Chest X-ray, PA view. Patient: 42 years old, sex F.
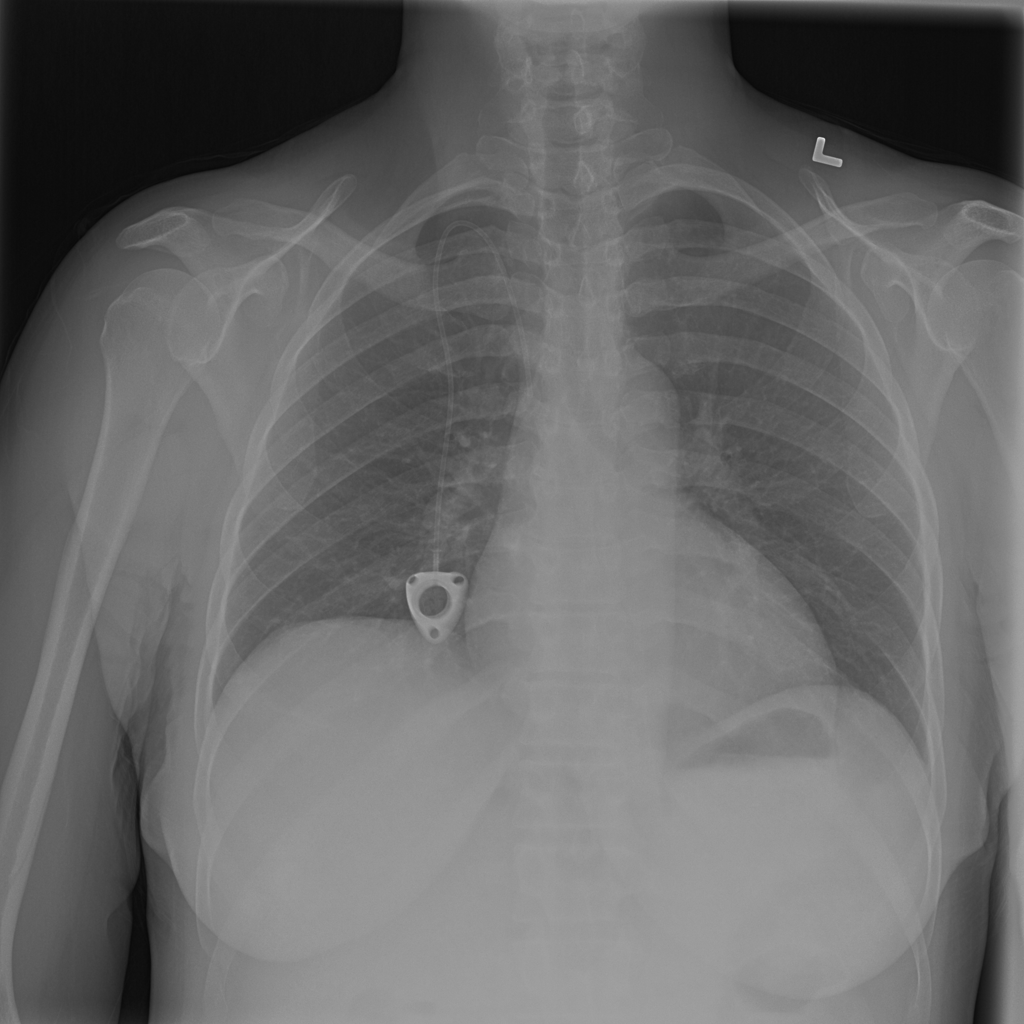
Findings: No Finding